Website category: university
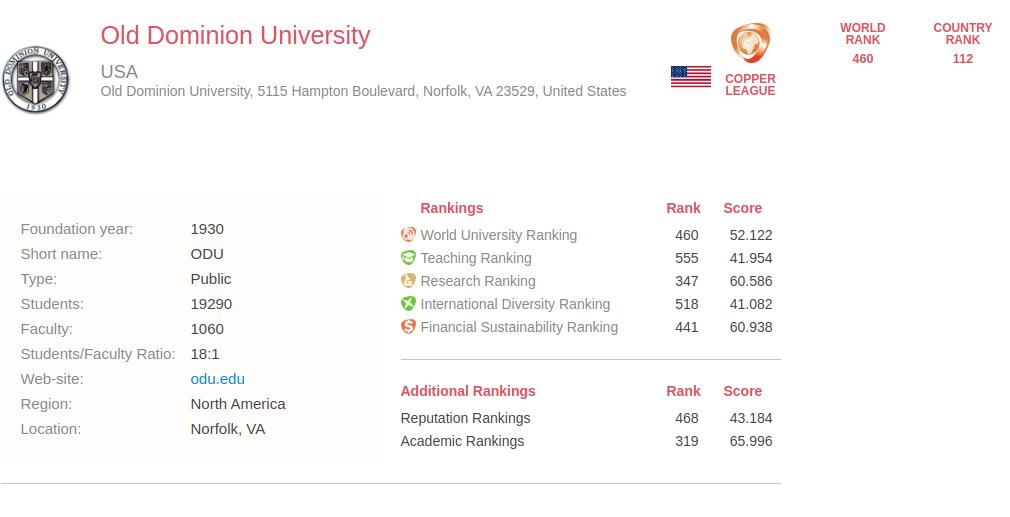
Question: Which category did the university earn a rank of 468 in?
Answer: Reputation Rankings

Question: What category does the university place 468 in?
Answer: Reputation Rankings

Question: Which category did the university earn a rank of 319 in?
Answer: Academic Rankings

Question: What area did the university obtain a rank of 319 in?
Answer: Academic Rankings

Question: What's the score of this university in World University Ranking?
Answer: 52.122

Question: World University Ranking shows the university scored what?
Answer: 52.122

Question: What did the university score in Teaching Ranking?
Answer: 41.954

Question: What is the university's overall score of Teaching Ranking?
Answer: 41.954

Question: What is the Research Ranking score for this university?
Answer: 60.586

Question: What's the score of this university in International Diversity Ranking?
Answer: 41.082

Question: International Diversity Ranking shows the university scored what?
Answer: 41.082

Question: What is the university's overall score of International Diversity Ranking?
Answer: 41.082

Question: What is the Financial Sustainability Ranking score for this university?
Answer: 60.938

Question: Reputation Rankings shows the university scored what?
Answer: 43.184

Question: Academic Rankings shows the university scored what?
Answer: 65.996

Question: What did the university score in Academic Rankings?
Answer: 65.996

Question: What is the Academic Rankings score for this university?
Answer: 65.996

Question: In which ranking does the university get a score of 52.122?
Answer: World University Ranking

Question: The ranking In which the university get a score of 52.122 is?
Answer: World University Ranking

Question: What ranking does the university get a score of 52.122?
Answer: World University Ranking

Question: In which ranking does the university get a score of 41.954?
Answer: Teaching Ranking

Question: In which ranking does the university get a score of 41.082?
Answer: International Diversity Ranking

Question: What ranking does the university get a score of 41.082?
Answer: International Diversity Ranking

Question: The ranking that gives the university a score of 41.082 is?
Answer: International Diversity Ranking

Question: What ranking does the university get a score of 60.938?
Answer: Financial Sustainability Ranking

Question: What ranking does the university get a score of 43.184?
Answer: Reputation Rankings

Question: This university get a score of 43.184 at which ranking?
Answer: Reputation Rankings

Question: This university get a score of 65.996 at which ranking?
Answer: Academic Rankings

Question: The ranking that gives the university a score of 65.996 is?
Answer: Academic Rankings